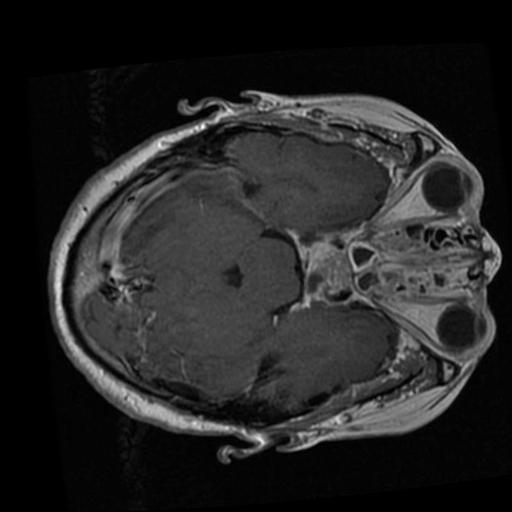
Label: brain_tumor